Question: I am developing an app on xamarin.ios. We have a WCF service that is not hosted by IIS. When I want to add this service as reference, Http 405 occurs.

But when I create a WCF service which is hosted by IIS, I can add it as Web Reference. On iOS project, there is not "Add Service Reference" as option, just "Add Web Reference".
So, As I understand, I need to convert WCF to some web ref.
Well, This WCF service is provided by a company, means, I cant change it. In this case, how to convert it as a web reference?
I have been looking for it since 1 week, but havent found out a solution yet.
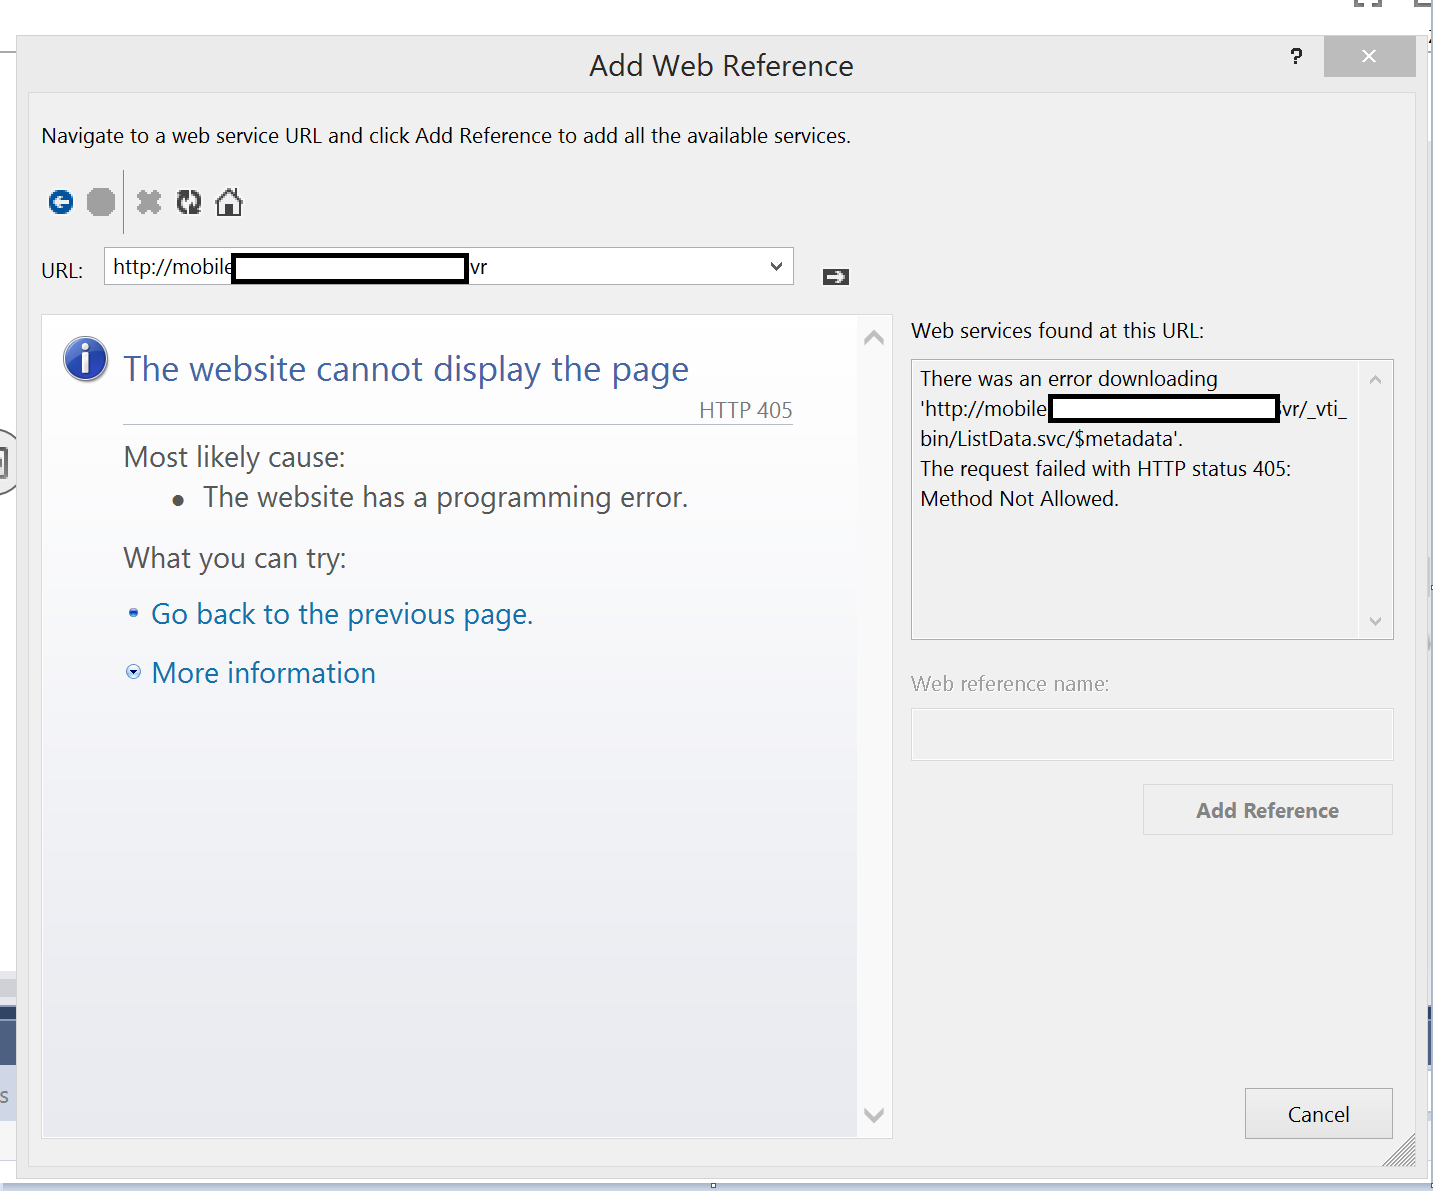
Answer: but basically I would use a REST endpoint to your service. It's the easiest workaround and it's the way Ive solved that in some apps. Then you can struggle in iOS with the connection and the parser. You can use AFNetworking for the connection and then parse the file using NSXMLParser or transform it in the endpoint to JSON, this is up to you.